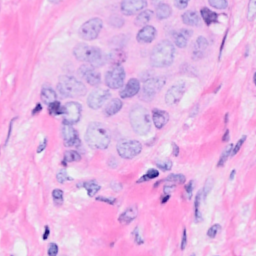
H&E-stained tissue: Breast